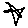
Label: star